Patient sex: F
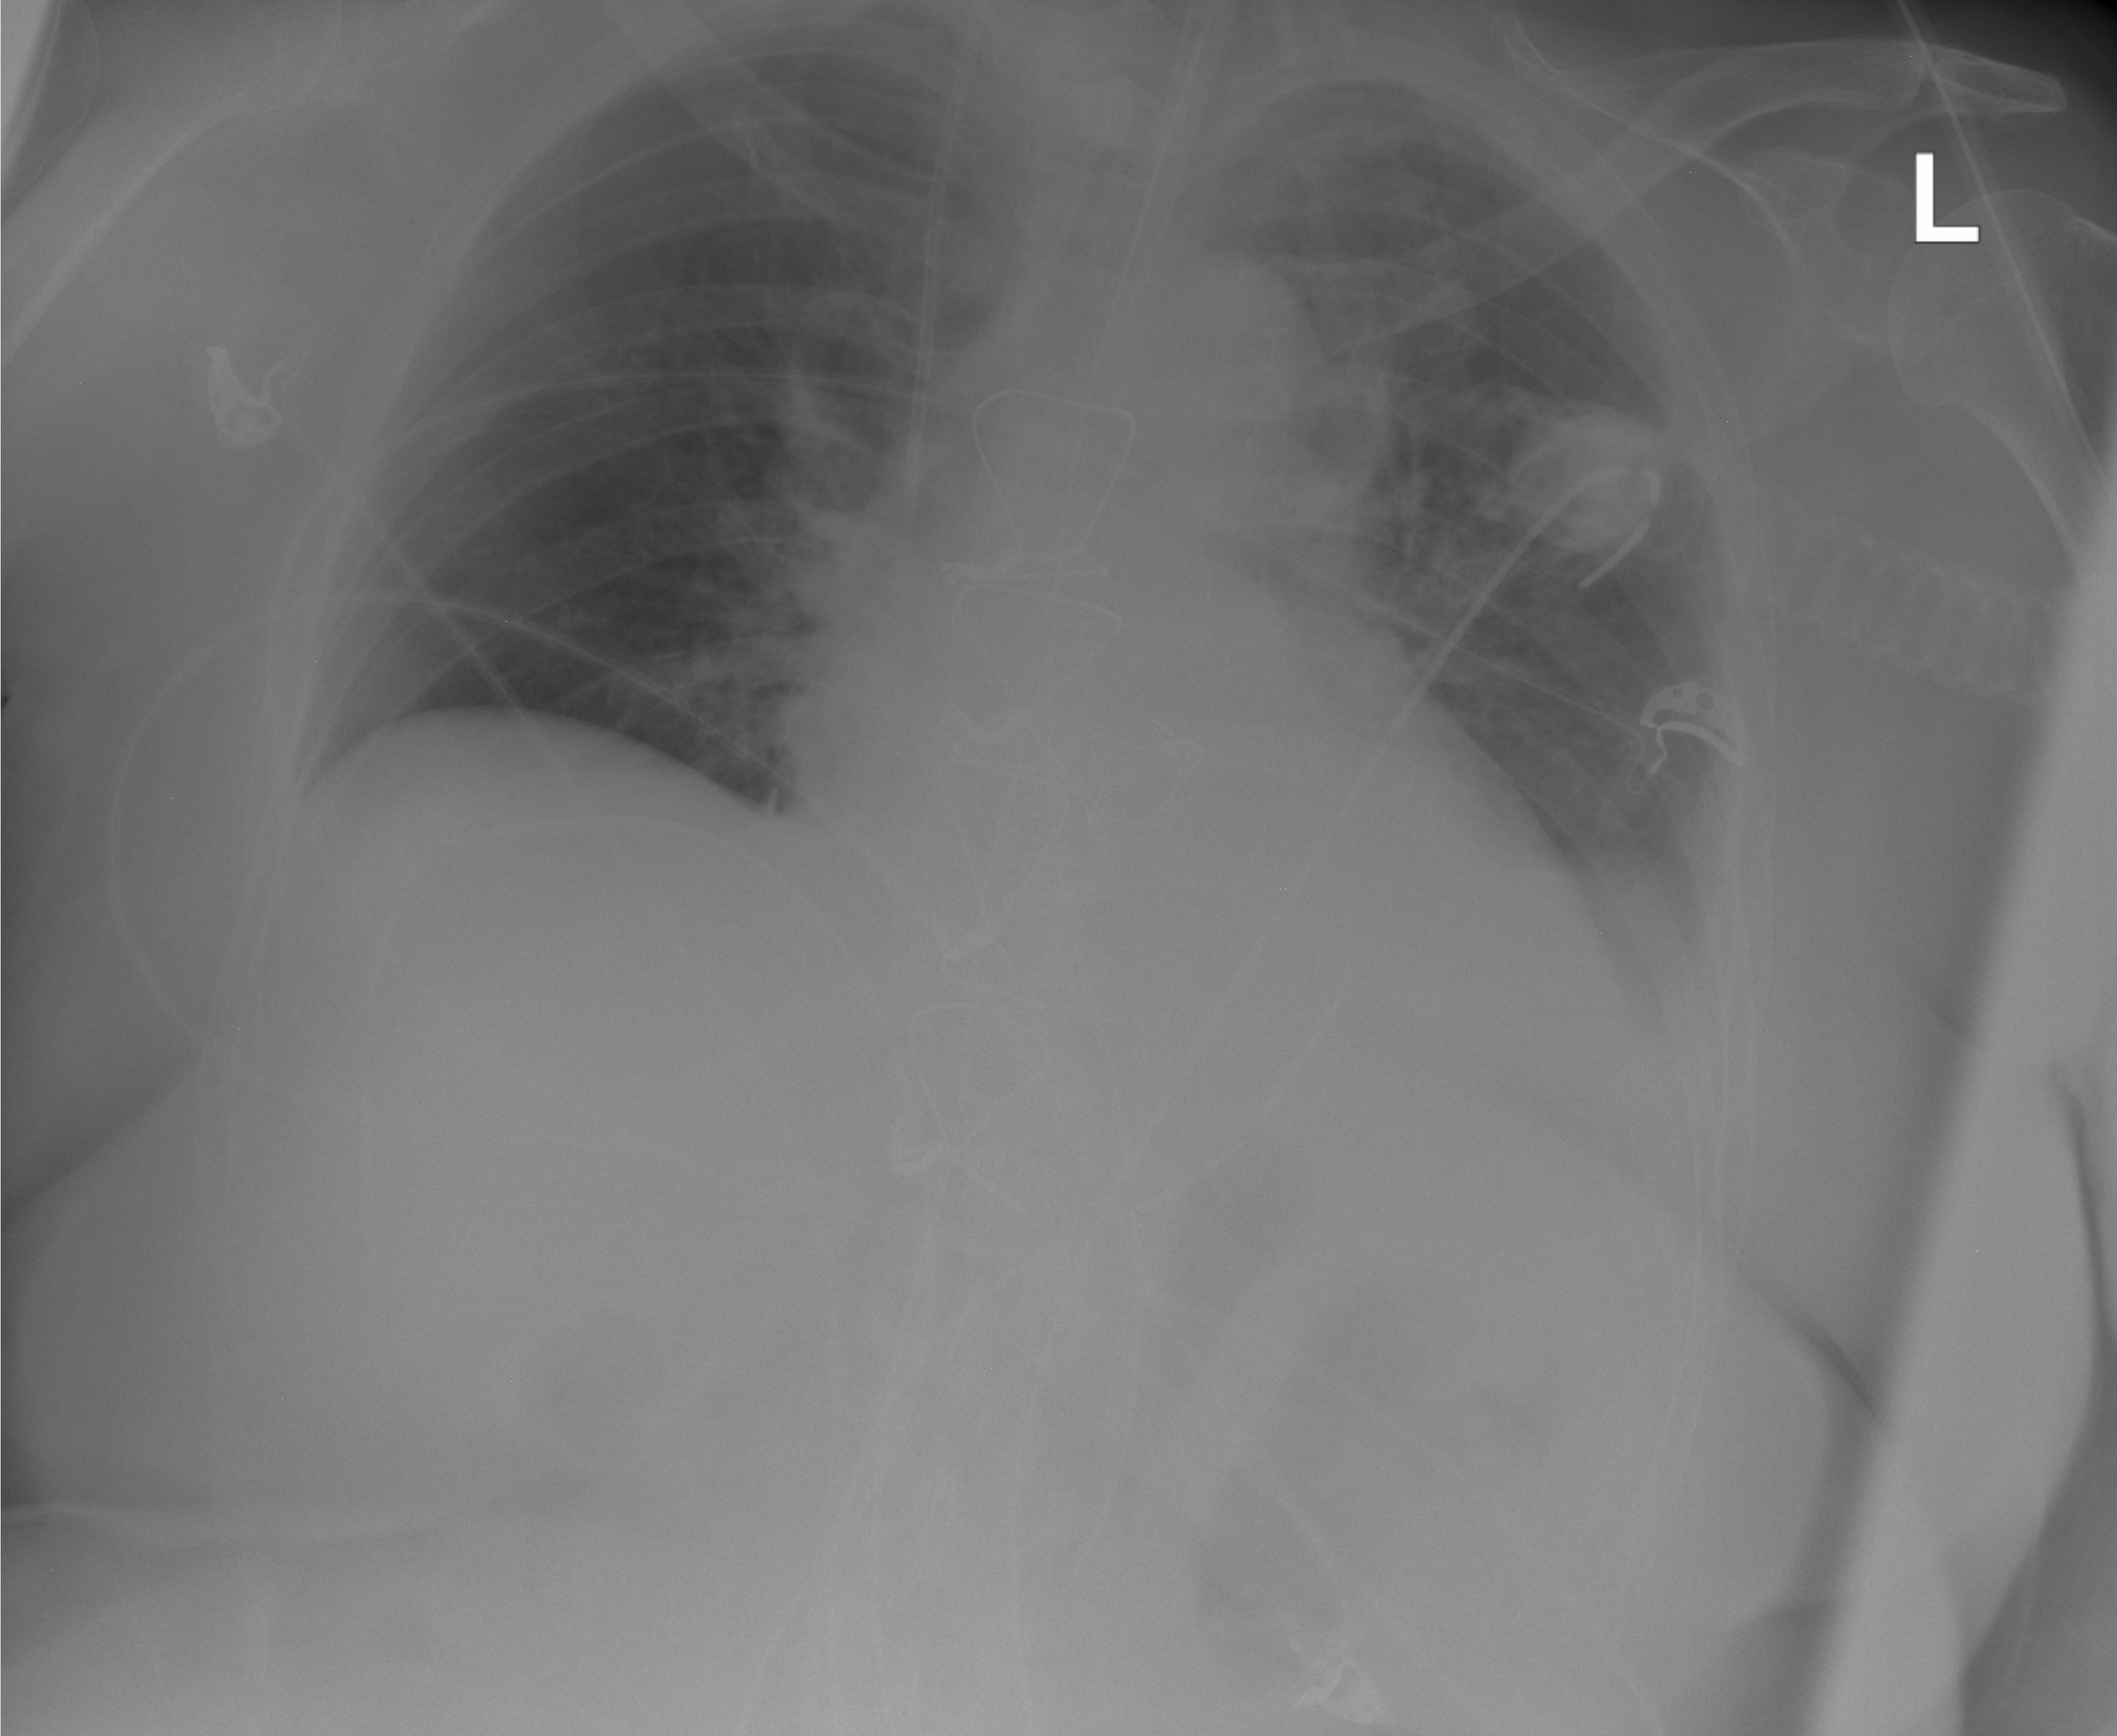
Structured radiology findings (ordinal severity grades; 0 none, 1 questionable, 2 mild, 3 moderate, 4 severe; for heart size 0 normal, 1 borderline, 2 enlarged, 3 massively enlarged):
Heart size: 0
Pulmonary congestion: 0
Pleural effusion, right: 0
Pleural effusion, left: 2
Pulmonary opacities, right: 0
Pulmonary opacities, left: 0
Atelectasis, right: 0
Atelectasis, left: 2